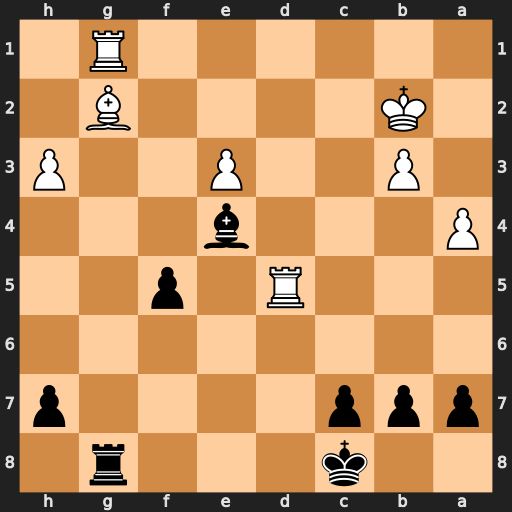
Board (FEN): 2k3r1/ppp4p/8/3R1p2/P3b3/1P2P2P/1K4B1/6R1
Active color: b
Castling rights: -
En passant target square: -
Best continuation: Bxd5 Bxd5 Rxg1